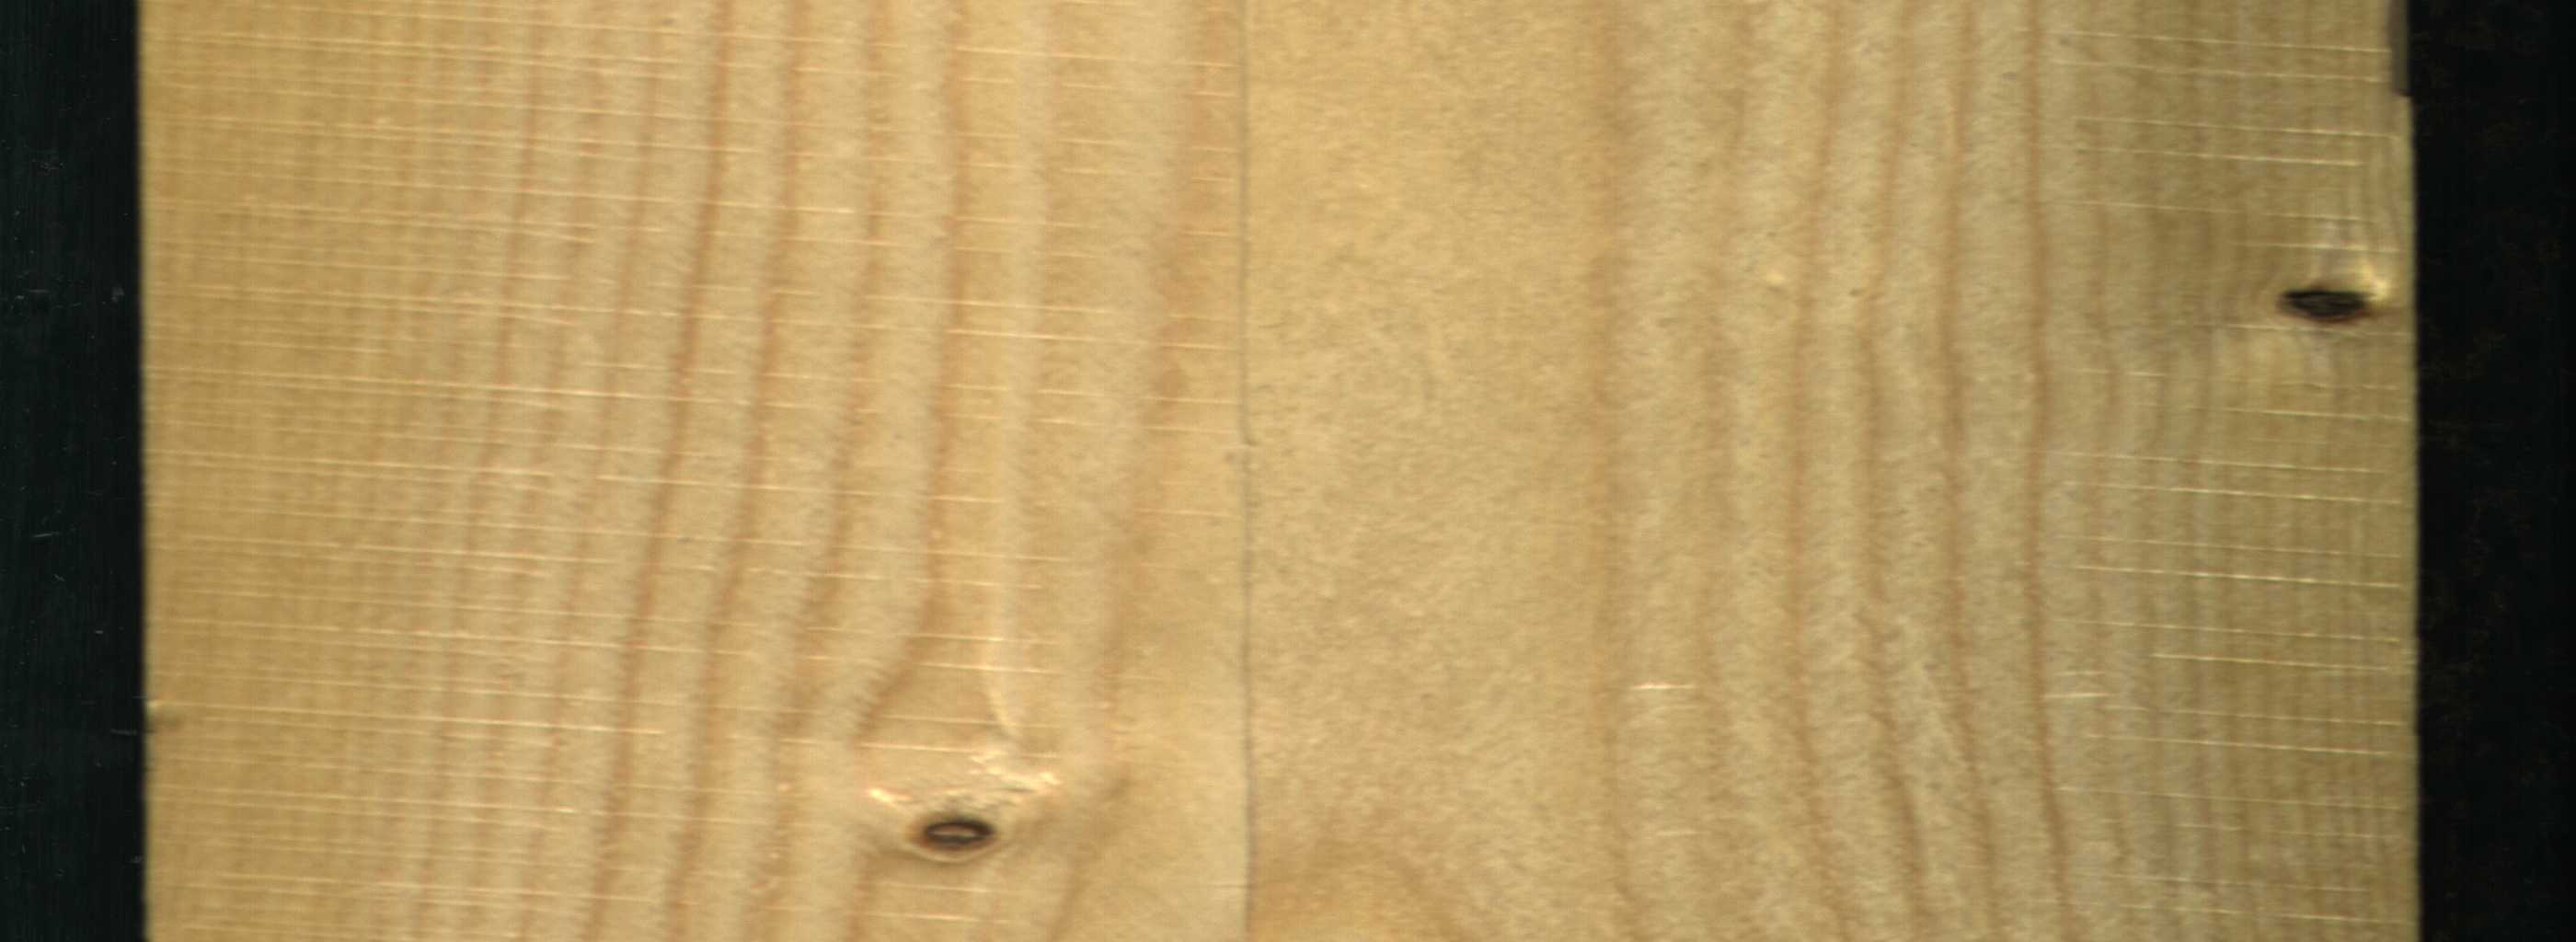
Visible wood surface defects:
Dead_Knot
Dead_Knot